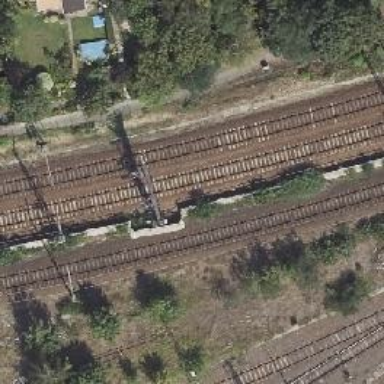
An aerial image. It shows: Railway signal.